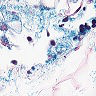
Metastatic tissue present: no